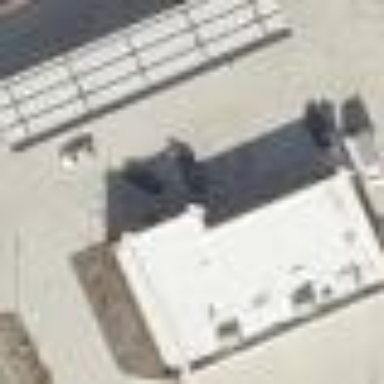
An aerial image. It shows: Fuel station.